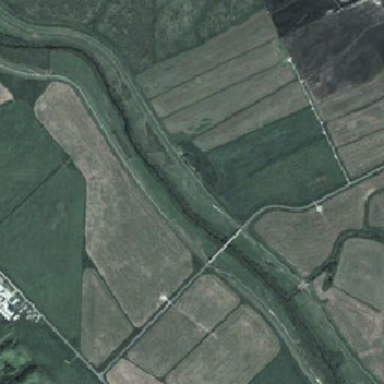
Many farmlands are on both sides of the small river .